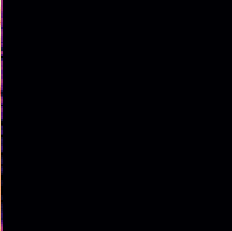
Sound class: Chainsaw